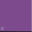
Piece: xx